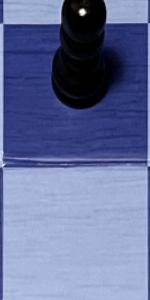
Label: Empty